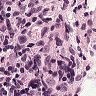
Metastatic tissue present: no